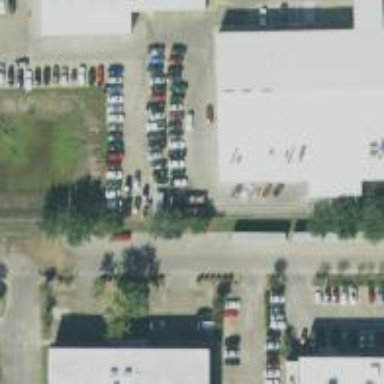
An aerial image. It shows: Shop for car repair services.